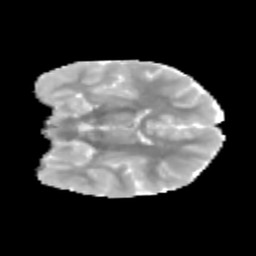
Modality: MD
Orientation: coronal
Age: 10
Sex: male
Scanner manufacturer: siemens
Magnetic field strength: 3 T
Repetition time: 3.8 s
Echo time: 0.07 s